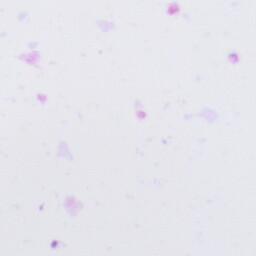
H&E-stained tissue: Tonsil